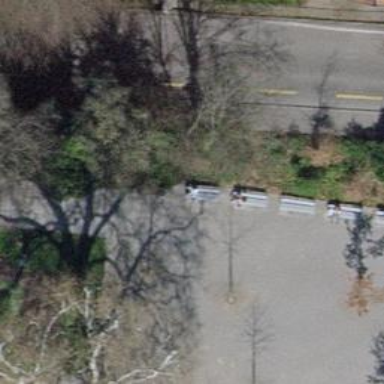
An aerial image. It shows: Bench for seating.